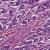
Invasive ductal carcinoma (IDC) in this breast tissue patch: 1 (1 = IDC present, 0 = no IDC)